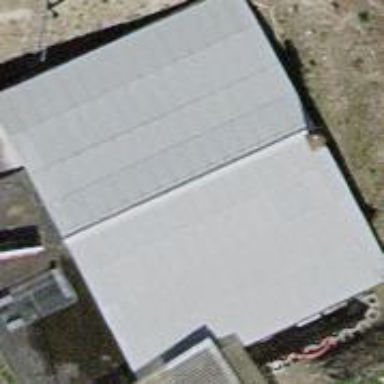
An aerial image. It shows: View of roof of building.